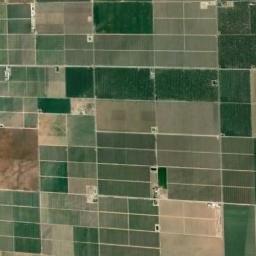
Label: rectangular_farmland